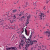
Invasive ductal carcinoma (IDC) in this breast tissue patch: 0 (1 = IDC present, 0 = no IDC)